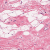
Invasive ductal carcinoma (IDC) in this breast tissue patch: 0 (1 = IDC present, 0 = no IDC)